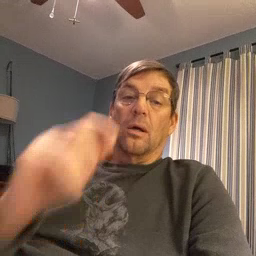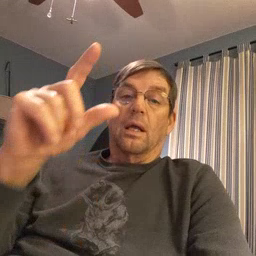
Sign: awake